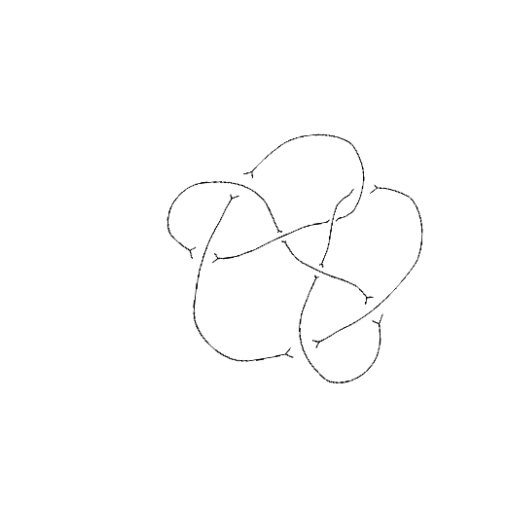
Crossing number: 8